Interaction volume radius: 5 \u00c5
Interaction volume height: 20 \u00c5
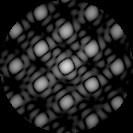
Disorder parameter: 0.109